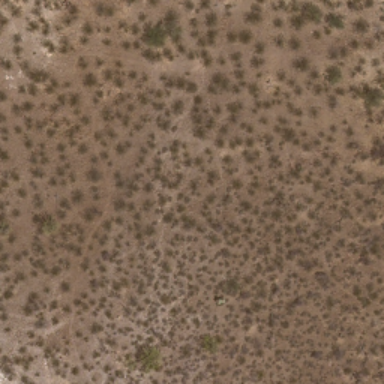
This is a chaparral .